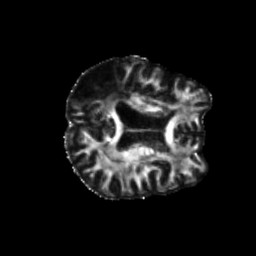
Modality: FA
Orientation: axial
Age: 68
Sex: female
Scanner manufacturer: siemens
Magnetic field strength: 3 T
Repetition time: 5.25 s
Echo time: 0.08 s